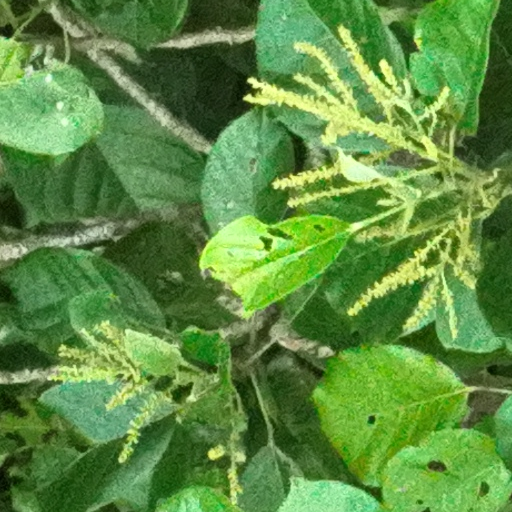
Species: Hieronyma alchorneoides
GBIF accepted scientific name: Hieronyma alchorneoides
Crown area (m\u00b2): 124.6